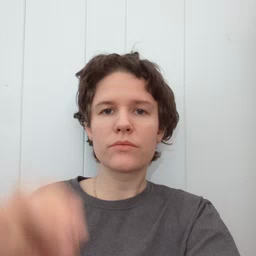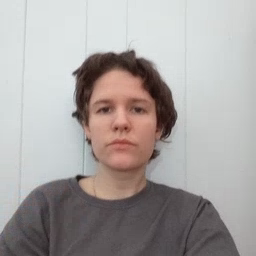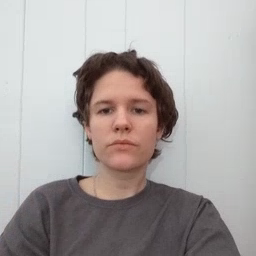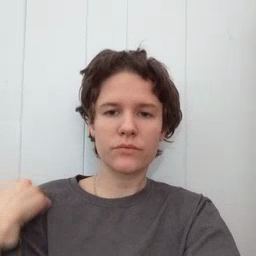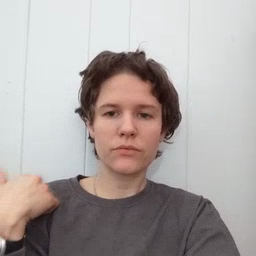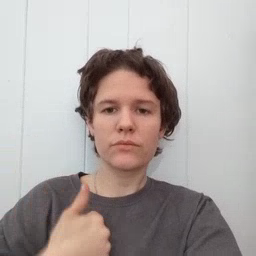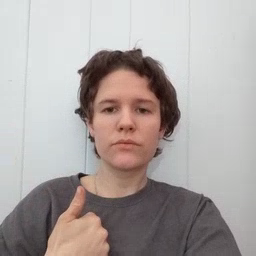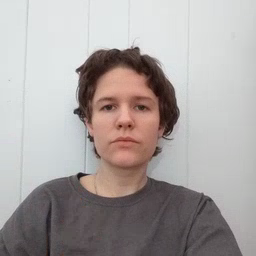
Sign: jacket